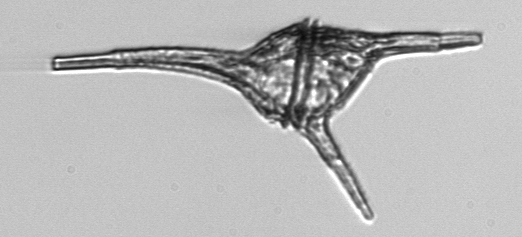
Label: Tripos